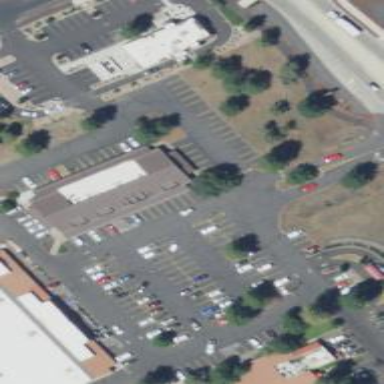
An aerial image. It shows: Retail building.